You are looking at the short-time Fourier spectrogram of a bearing's acceleration signal. What is the most likely bearing condition (normal, inner_race, outer_race, ball)?
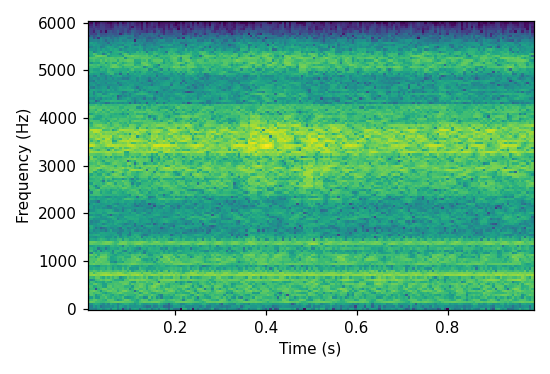
Answer: outer_race